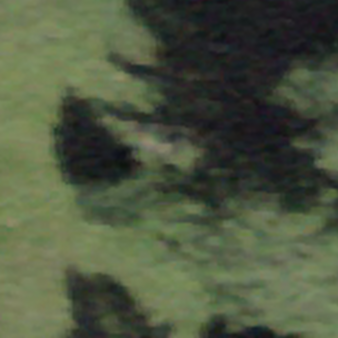
Label: other